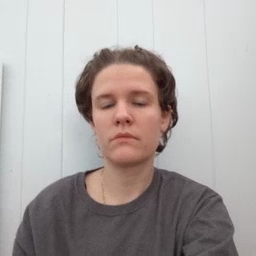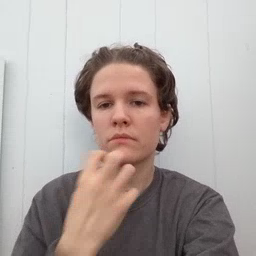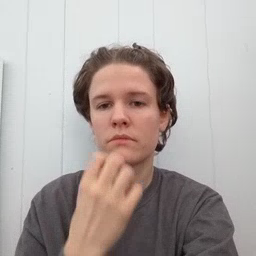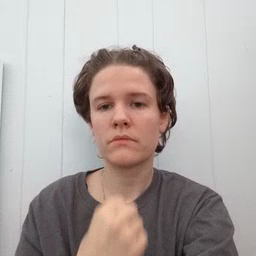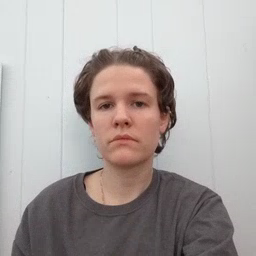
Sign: underwear